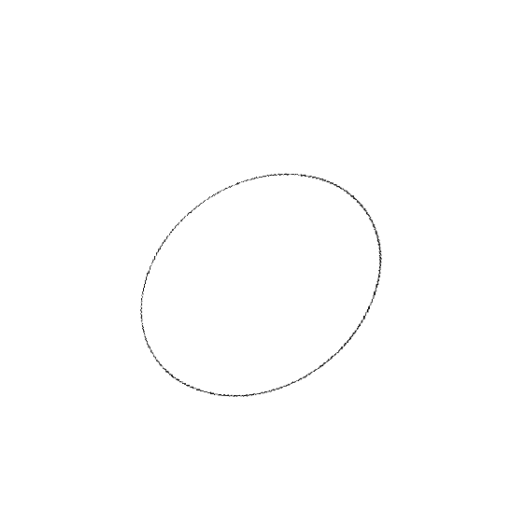
Crossing number: 0